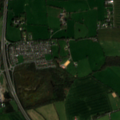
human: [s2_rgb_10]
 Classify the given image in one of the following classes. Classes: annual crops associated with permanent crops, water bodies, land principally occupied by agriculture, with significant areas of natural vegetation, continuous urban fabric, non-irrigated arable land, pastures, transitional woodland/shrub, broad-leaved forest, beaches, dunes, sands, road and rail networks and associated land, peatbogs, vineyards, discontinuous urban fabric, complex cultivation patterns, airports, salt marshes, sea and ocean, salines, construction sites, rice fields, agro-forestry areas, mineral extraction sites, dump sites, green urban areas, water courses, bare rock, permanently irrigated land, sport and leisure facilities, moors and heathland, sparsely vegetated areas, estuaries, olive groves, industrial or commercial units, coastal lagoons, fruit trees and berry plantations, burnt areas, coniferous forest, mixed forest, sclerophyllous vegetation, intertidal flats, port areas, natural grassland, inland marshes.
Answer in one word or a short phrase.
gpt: discontinuous urban fabric, non-irrigated arable land, pastures, land principally occupied by agriculture, with significant areas of natural vegetation, broad-leaved forest